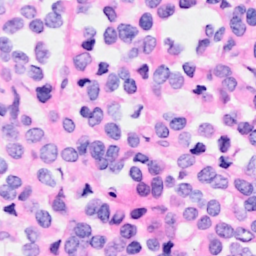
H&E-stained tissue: Breast